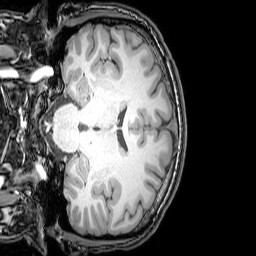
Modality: T1w
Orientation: coronal
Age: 25
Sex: male
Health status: healthy
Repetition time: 0.081 s
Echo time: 0.037 s